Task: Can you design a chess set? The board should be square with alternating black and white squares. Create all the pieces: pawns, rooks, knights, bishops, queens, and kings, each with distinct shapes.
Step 5006:
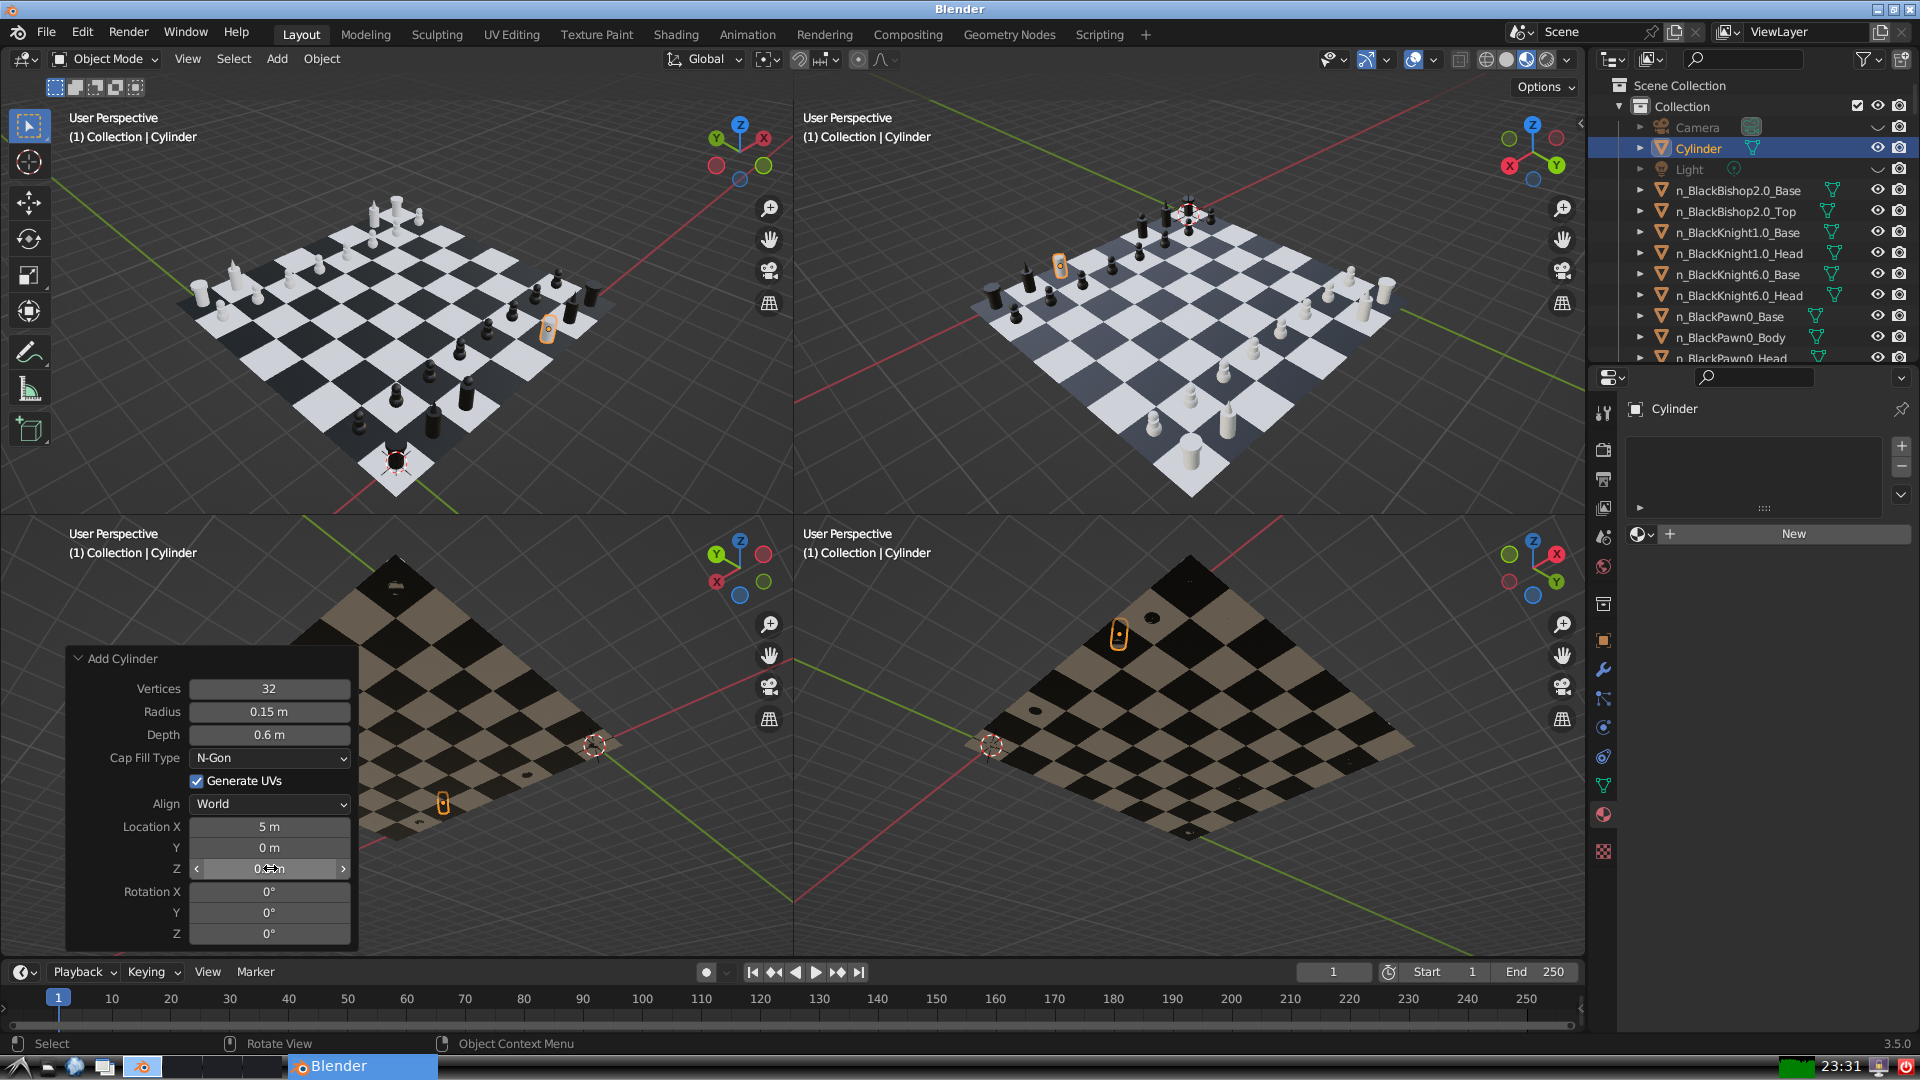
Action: {"mouse_move": [960, 540]}